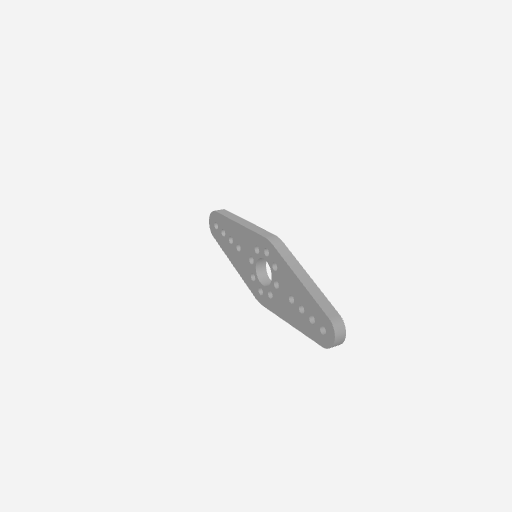
Part: DualHubMountControlArm48